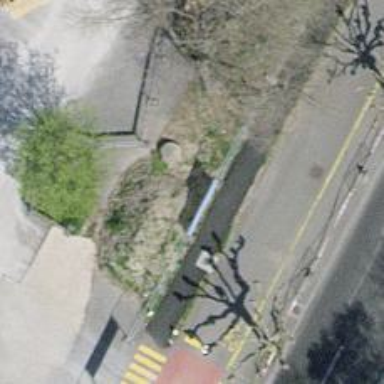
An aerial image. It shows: Urban tree adding natural touch to the cityscape.